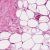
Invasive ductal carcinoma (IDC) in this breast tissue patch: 0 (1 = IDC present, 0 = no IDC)